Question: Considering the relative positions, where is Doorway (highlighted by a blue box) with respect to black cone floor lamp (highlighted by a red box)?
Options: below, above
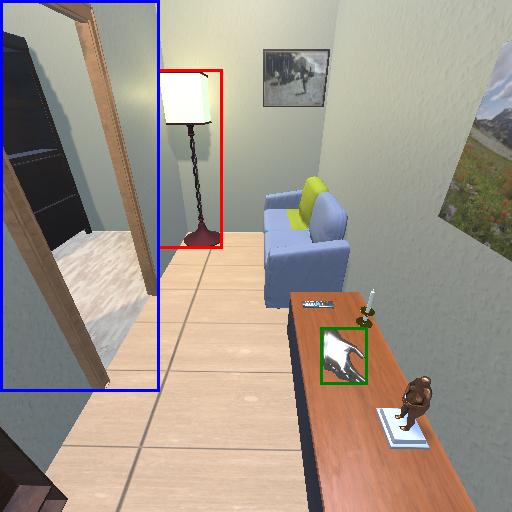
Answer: below